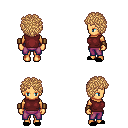
a pixel art fantasy rpg character, female body template, human, tanned skin, maroon sleeveless shirt, magenta pants, light blonde curly afro hairstyle, leather bracers, black slippers, four views (front, back, left, right), 2x2 character sprite sheet, small pixel art, hard edges, no anti-aliasing